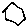
Label: hexagon